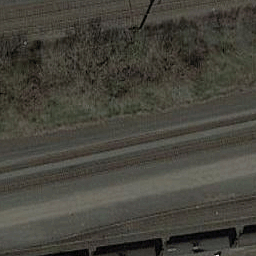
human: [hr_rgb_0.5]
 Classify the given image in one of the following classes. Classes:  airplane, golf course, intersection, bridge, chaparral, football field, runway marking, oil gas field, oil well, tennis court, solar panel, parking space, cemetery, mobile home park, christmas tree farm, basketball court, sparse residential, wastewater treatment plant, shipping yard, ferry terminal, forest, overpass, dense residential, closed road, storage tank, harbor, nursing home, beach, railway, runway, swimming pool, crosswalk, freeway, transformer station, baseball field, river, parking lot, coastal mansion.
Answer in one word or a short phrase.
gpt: railway